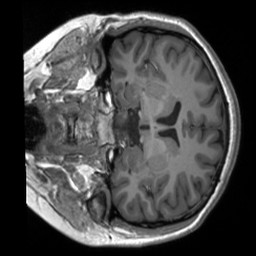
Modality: T1w
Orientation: coronal
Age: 19
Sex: female
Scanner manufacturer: siemens
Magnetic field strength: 3 T
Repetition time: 2.3 s
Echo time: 0.00232 s